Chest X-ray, AP view. Patient: 31 years old, sex M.
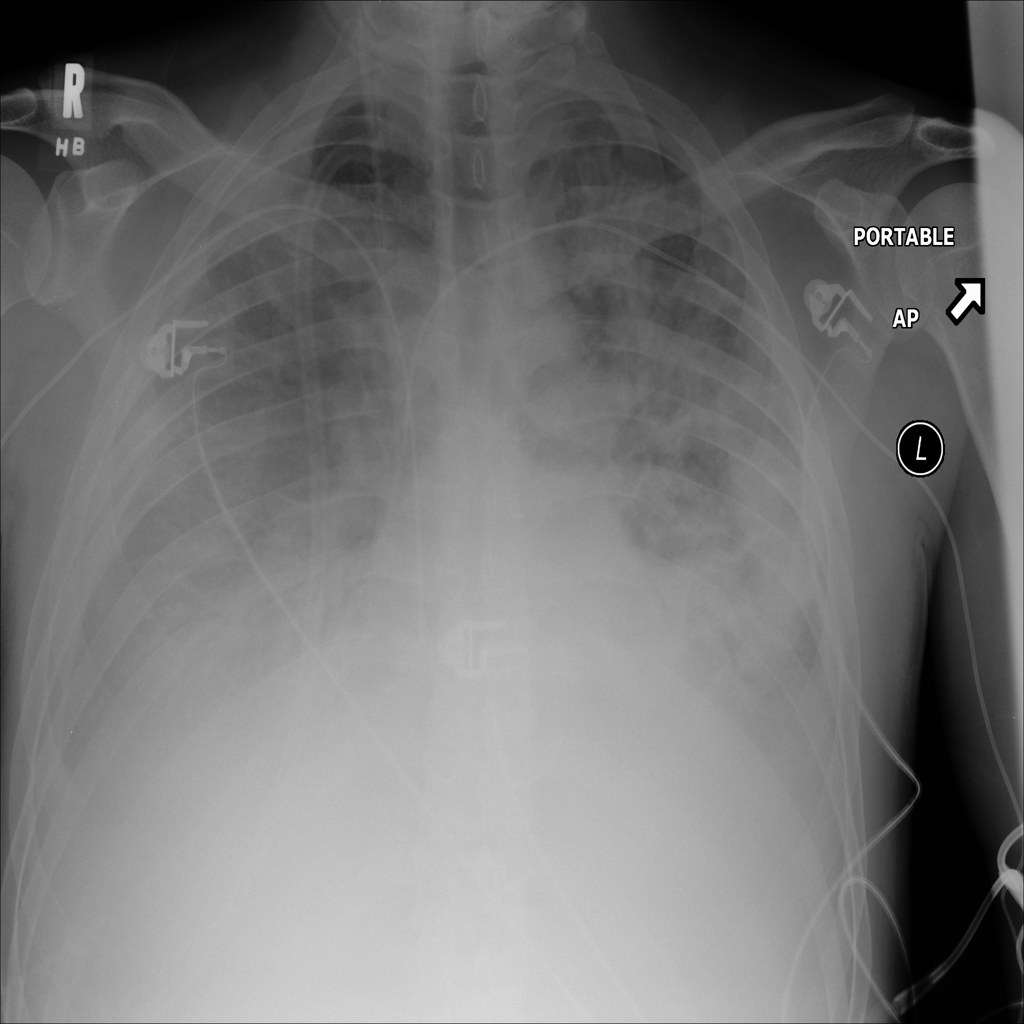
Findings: Consolidation, Effusion, Infiltration